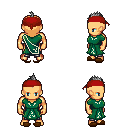
a pixel art fantasy rpg character, male body template, human, tanned skin, sash dress, metal pants, gray mohawk hairstyle, red bandana, brown slippers, four views (front, back, left, right), 2x2 character sprite sheet, small pixel art, hard edges, no anti-aliasing